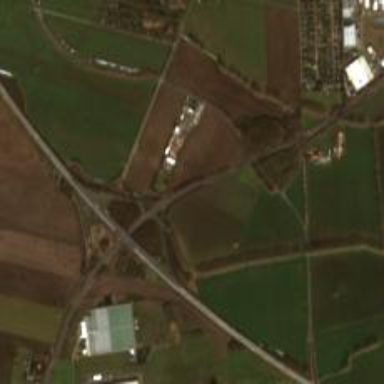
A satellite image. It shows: Motorway junction.